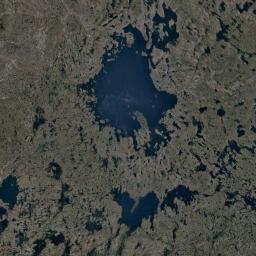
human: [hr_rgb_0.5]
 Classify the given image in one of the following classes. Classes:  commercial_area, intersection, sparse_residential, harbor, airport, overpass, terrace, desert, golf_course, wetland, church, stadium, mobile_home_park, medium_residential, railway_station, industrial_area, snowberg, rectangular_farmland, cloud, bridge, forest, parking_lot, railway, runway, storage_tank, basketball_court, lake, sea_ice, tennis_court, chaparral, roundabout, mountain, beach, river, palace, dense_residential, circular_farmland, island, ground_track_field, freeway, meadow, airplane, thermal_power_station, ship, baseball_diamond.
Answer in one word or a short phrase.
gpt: lake